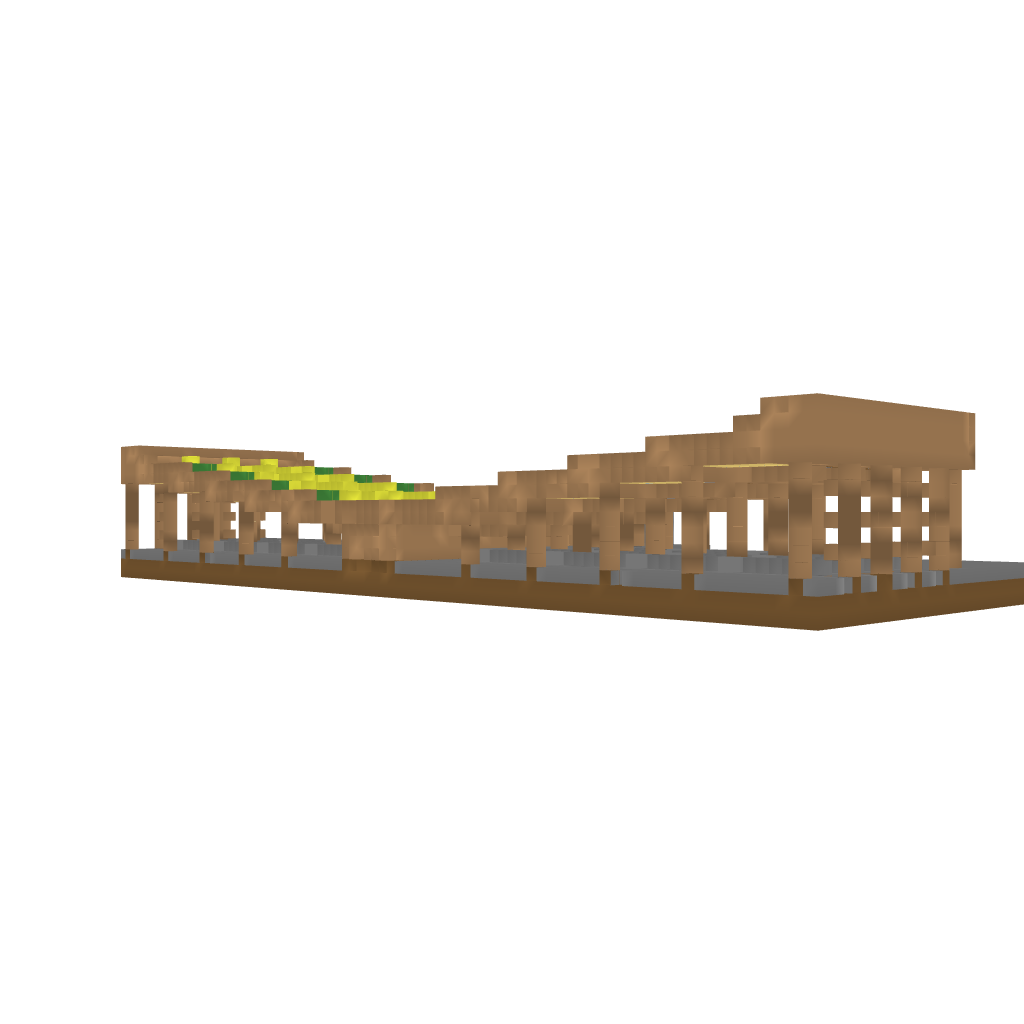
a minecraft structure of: AutoFarm bad low quality